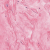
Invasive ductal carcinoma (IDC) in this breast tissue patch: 0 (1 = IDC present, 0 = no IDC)